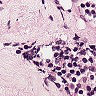
Metastatic tissue present: no